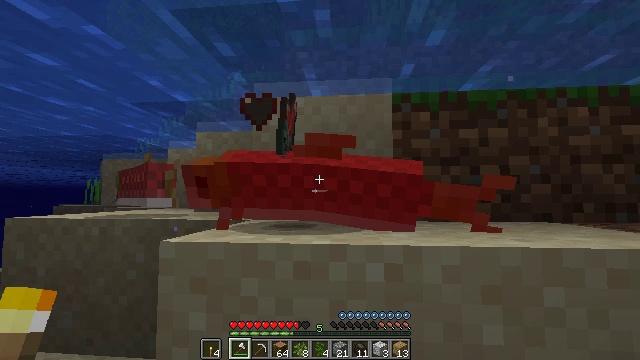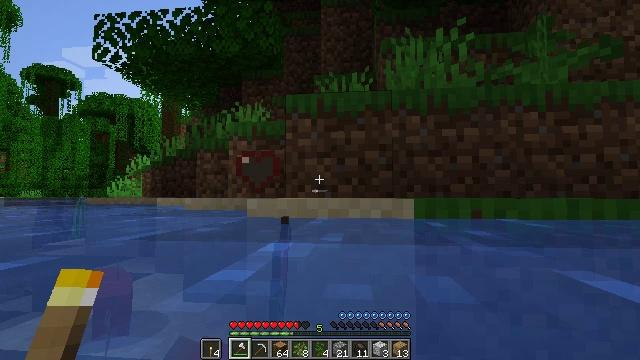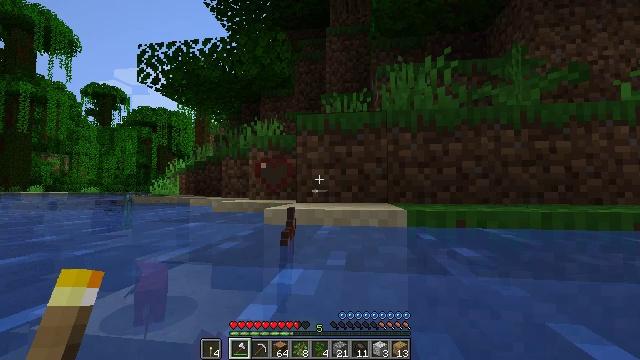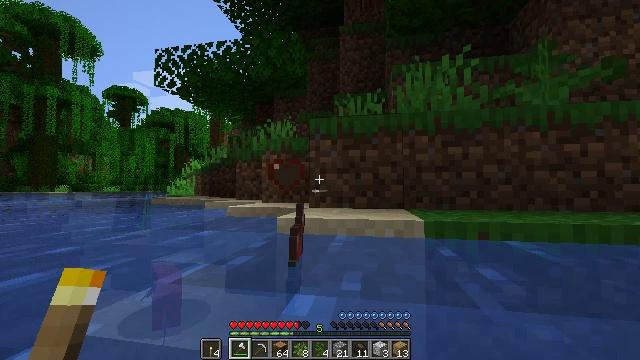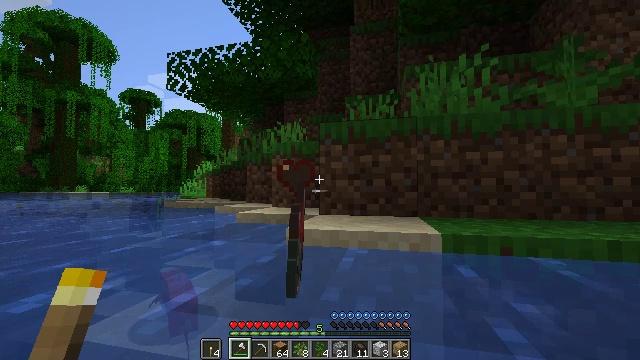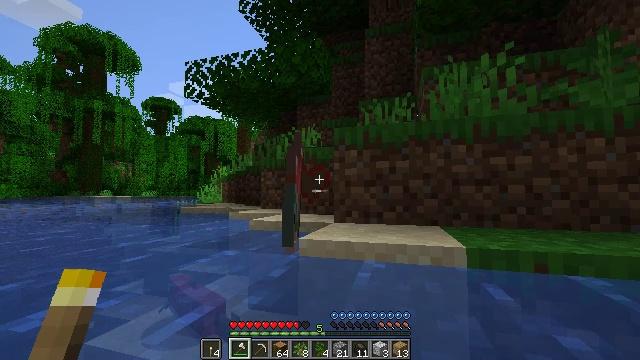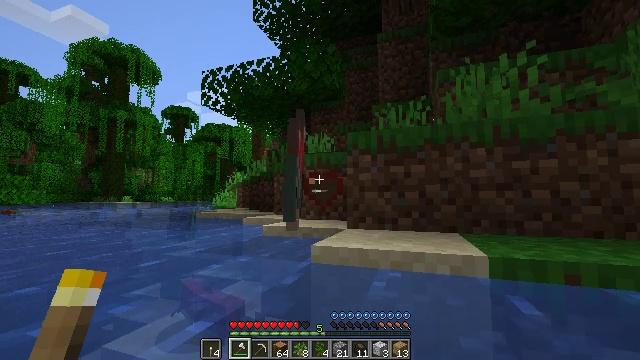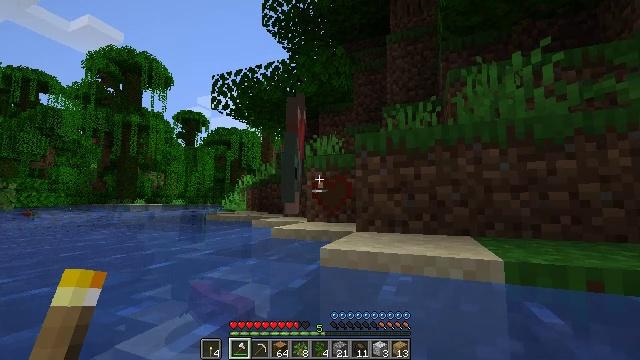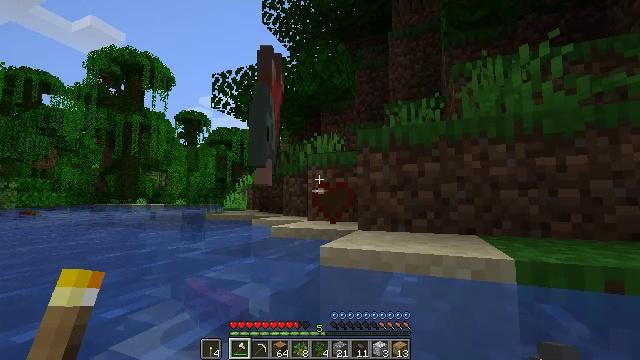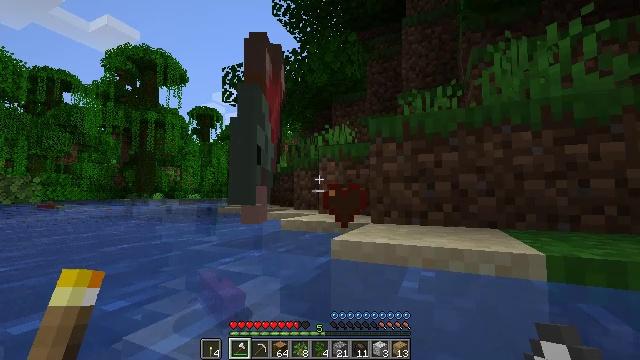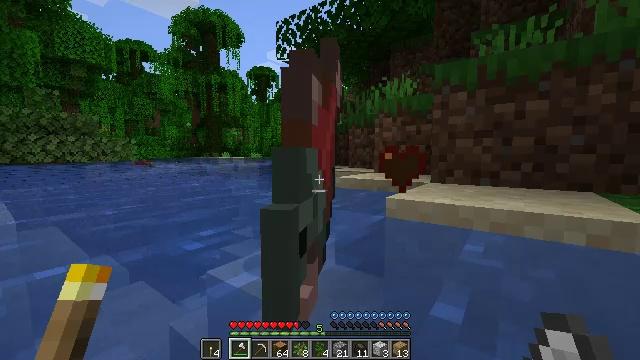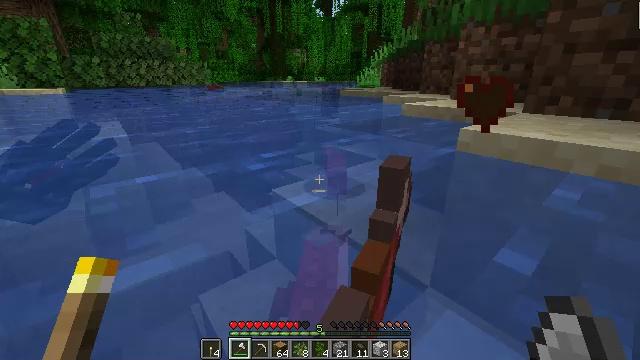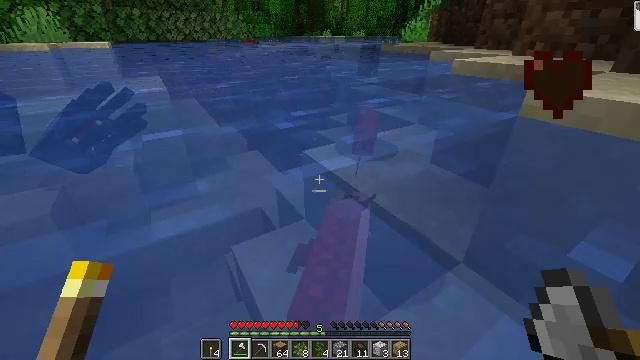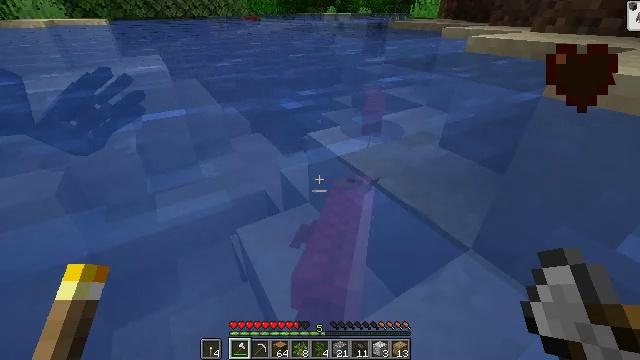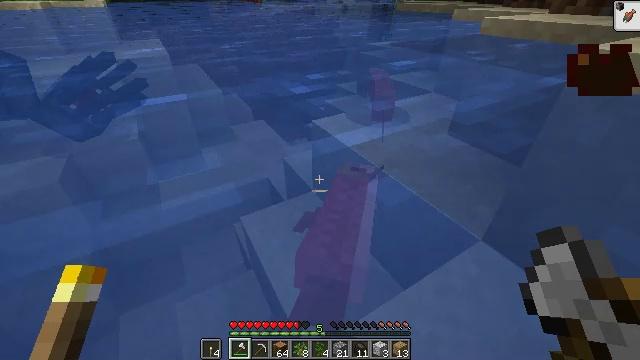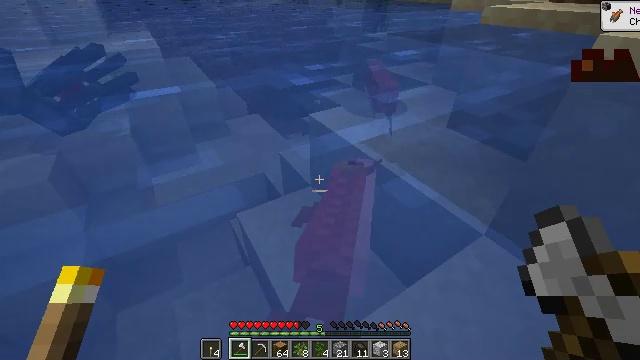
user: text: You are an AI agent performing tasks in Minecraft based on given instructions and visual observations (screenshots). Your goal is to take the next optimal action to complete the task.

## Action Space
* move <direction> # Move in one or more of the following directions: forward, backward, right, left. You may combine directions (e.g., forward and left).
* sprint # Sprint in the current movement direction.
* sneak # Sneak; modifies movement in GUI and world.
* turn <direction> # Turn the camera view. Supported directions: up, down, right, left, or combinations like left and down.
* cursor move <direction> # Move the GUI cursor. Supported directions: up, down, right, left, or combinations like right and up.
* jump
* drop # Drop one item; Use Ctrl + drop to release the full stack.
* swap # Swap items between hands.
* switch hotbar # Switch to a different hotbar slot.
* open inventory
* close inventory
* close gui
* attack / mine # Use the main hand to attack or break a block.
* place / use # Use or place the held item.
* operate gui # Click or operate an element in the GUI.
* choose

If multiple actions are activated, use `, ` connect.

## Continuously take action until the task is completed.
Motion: motion action
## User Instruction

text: Kill aquatic mobs.
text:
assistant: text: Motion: no_op
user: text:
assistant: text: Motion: turn left
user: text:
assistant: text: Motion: turn left
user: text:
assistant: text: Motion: turn left
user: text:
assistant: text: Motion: turn left
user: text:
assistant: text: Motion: turn left and up
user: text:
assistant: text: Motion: move forward, turn left
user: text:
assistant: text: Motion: move forward
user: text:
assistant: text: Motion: move forward, turn left and down
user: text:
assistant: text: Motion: move forward, turn left and down
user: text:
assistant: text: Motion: move forward, turn left and down
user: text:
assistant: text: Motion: move forward, turn left and down
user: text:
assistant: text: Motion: move forward, turn down
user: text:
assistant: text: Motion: move forward, turn down
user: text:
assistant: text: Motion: move forward, turn right and down
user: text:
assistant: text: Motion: move forward, turn right
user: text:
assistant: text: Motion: move forward, turn right and up
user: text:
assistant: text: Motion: move forward, turn right and up
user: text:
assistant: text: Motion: move forward, turn right and up
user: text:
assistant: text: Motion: no_op
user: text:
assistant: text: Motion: turn left and down
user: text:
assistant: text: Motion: turn left and down
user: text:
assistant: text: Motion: turn right and down
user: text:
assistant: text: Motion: attack / mine
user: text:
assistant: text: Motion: turn right and up, attack / mine
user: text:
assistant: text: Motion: turn left and up, attack / mine
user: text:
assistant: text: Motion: turn left and up
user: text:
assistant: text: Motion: move forward, turn up
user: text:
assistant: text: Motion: move forward, turn left and up
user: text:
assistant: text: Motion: move forward, turn left and up